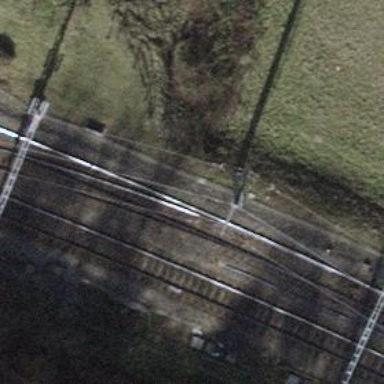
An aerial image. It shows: Rail siding with electrified tracks using contact line.